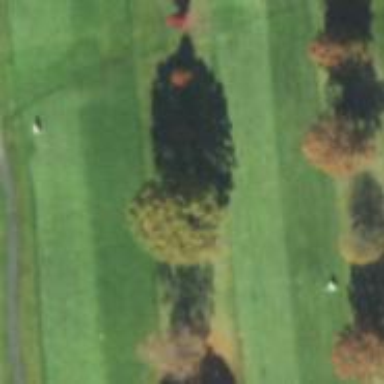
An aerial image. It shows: Golf hole.